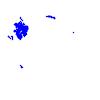
Particle: electron